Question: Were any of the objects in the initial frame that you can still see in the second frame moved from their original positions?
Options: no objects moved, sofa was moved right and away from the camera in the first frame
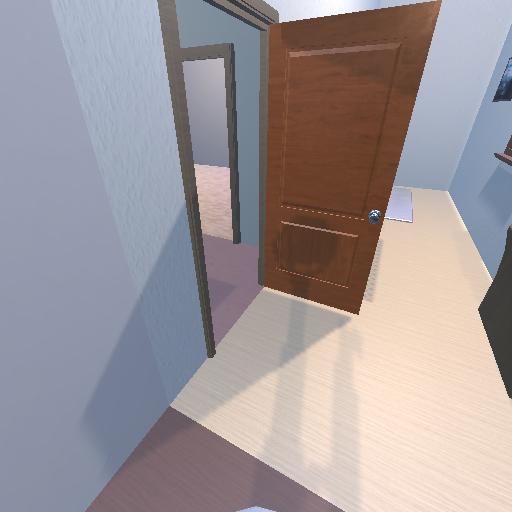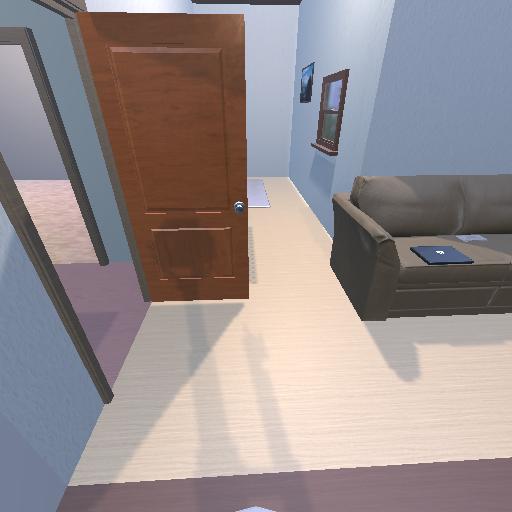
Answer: no objects moved